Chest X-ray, PA view. Patient: 31 years old, sex F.
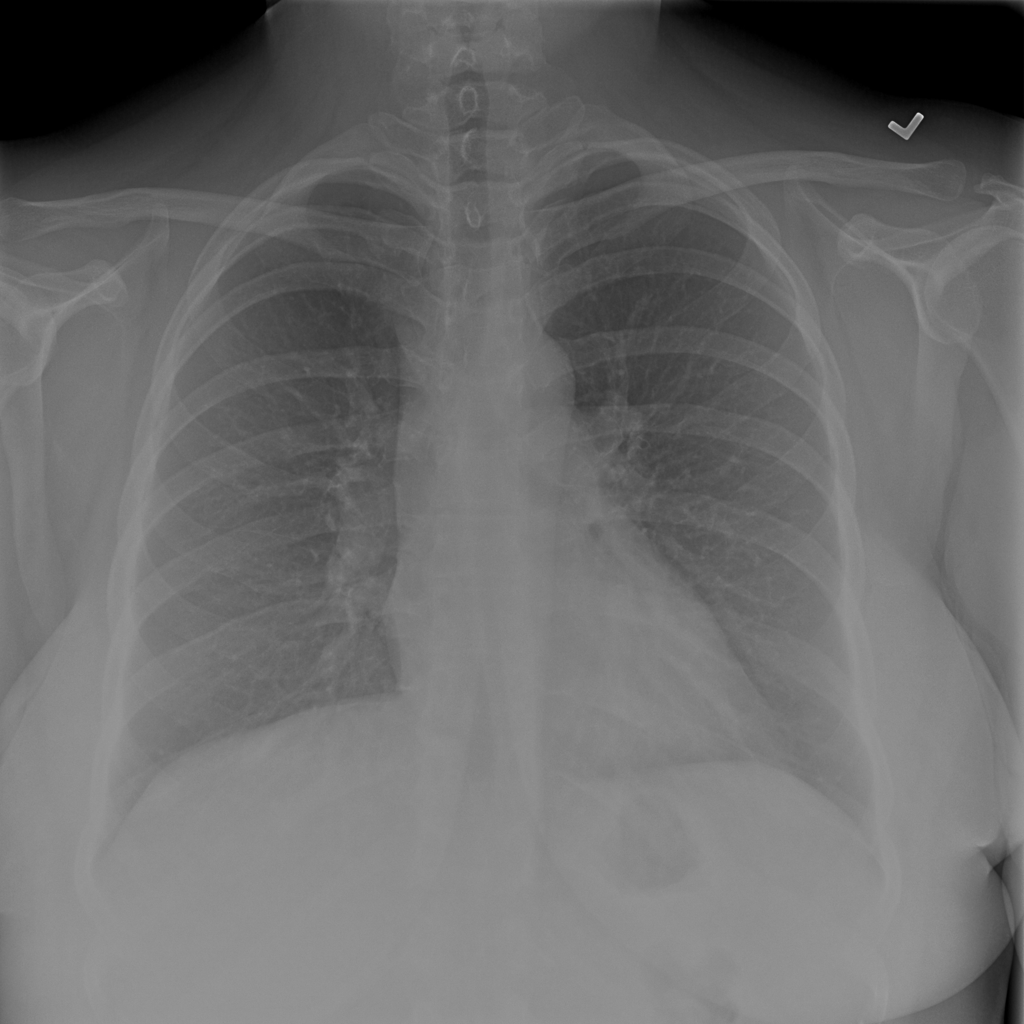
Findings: No Finding